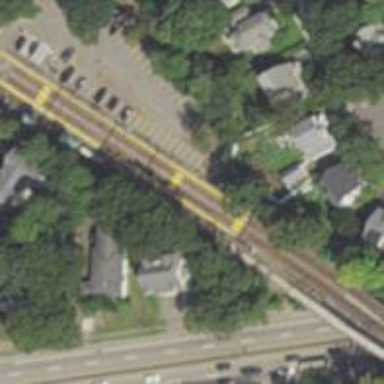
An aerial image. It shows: Railway crossing.